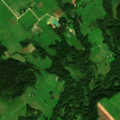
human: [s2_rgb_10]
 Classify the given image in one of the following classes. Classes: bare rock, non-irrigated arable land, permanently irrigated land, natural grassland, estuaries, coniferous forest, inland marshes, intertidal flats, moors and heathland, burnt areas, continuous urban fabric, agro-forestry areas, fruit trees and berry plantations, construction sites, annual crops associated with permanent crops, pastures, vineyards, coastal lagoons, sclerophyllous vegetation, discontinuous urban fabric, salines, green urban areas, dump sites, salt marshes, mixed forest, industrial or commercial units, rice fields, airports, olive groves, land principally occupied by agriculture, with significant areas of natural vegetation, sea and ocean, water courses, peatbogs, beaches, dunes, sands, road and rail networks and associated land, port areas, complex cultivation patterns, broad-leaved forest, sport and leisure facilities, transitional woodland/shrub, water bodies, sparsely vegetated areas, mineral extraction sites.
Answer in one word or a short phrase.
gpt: pastures, complex cultivation patterns, land principally occupied by agriculture, with significant areas of natural vegetation, broad-leaved forest, coniferous forest